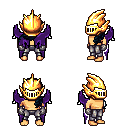
a pixel art fantasy rpg character, male body template, human, tanned skin, purple wings, metal pants, raven left-swept hairstyle, gold helm, metal gloves, four views (front, back, left, right), 2x2 character sprite sheet, small pixel art, hard edges, no anti-aliasing